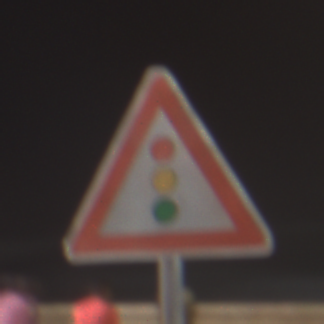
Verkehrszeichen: Lichtzeichenanlage
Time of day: Night
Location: Outdoor (Urban)
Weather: PartlyCloudy
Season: NotSpecified
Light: Artificial